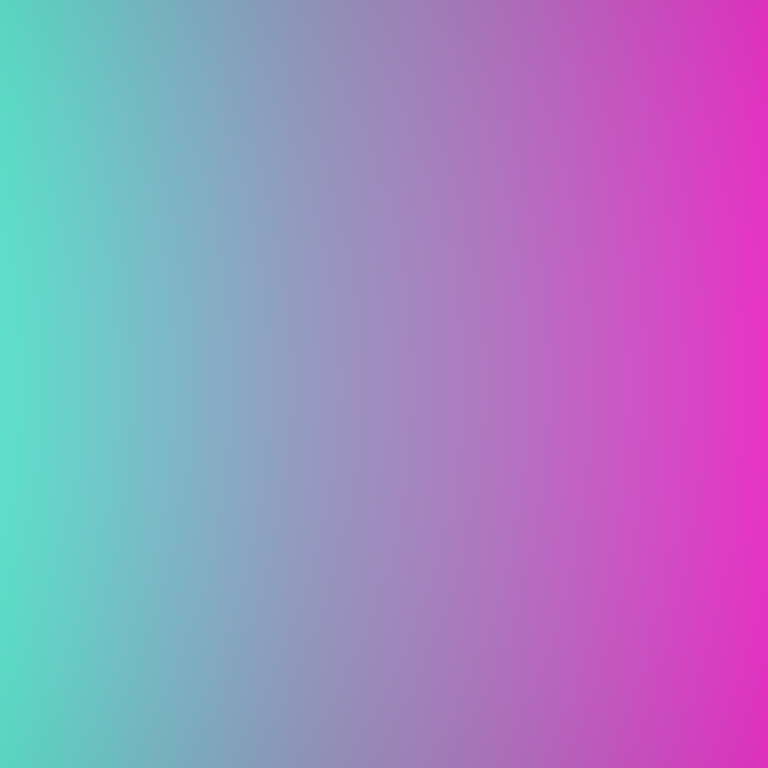
Abstract light effect, smooth gradient from teal to magenta, calm atmosphere, soft glow, no room, no furniture, no objects.